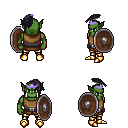
a pixel art fantasy rpg character, male body template, orc, green skin, leather chest armor, gold greaves, raven long mohawk hairstyle, purple tiara, gold boots, shield, four views (front, back, left, right), 2x2 character sprite sheet, small pixel art, hard edges, no anti-aliasing